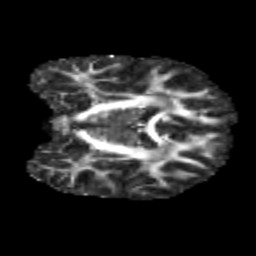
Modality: FA
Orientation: coronal
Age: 11
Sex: male
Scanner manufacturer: siemens
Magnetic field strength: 3 T
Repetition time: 3.8 s
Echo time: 0.07 s